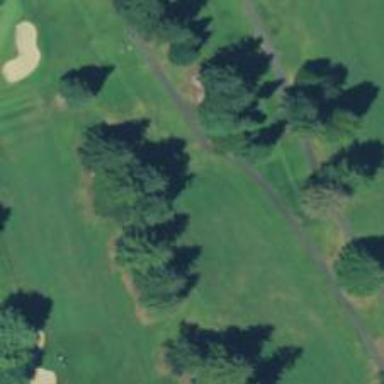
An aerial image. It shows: Golf hole.